Question: I am updating my app to a universal app but there is something wrong with the Kal Calendar:

From this <URL> it says I should change:
'''
const CGSize kTileSize = { 46.f, 44.f };
'''
to
'''
const CGSize kTileSize = { 109.0f, 109.0f };
'''
but then it looks great on iPad but not iPhone. How can I make the Kal Calendar for both iPhone and iPad?
Any help will be appreciated!
Thank you!
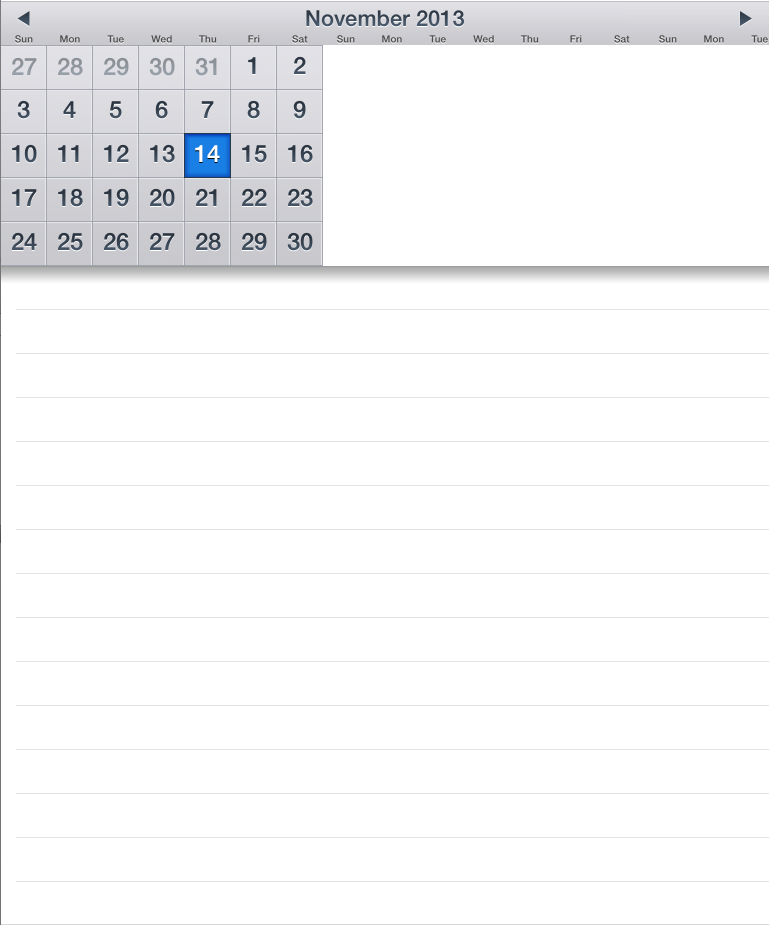
Answer: You can't use a constant in this case - you will have to define the value at runtime.
Initialize 'kTileSize' as an ivar of the class where it is defined.
And then in constructor of that class do someting like:
'''
if (UI_USER_INTERFACE_IDIOM() == UIUserInterfaceIdiomPad)
{
kTileSize = {109.0f, 109.0f};
}
else
{
kTileSize = {46.f, 44.f};
}
'''